Aerial crown-view tile of a tropical tree (Barro Colorado Island, Panama), acquired 20240716:
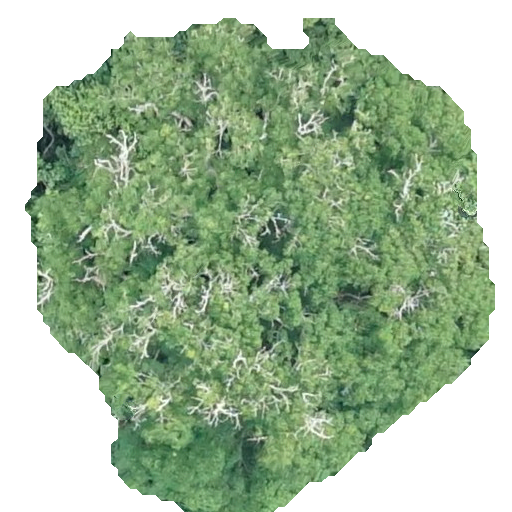
Species: Handroanthus guayacan
GBIF accepted scientific name: Handroanthus guayacan
Crown area: 271.099 m²